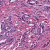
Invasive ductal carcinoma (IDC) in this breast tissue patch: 1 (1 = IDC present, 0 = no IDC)